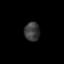
Tissue: prostate
Cell type: Epithelial cells
Senescence score: 0.3457
Nuclear area (px): 277
Mean DAPI intensity: 60.087